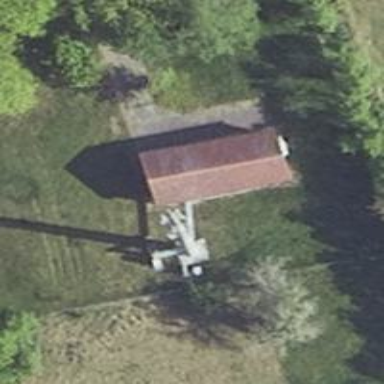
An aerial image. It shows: Communication mast tower.